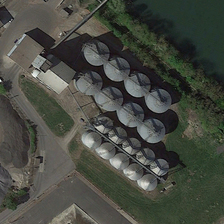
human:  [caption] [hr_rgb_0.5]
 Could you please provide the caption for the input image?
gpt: four rows of gray storage tanks are near some green trees and a river .

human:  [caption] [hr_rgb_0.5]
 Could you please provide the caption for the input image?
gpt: four rows of gray storage tanks are near some green trees and a river .

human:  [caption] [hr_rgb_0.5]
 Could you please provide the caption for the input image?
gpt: four rows of gray storage tanks are near some green trees and a river .

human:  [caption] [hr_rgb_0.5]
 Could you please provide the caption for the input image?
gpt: four rows of gray storage tanks are near some green trees and a river .

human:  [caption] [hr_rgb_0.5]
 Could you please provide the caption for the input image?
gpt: four rows of gray storage tanks are near some green trees and a river .